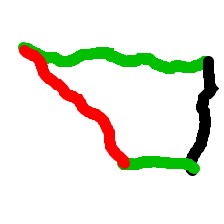
Shape: trapezoid